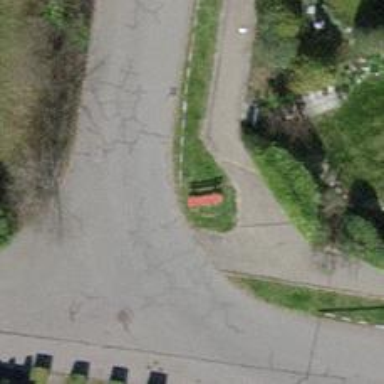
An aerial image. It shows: Red bench.